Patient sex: F
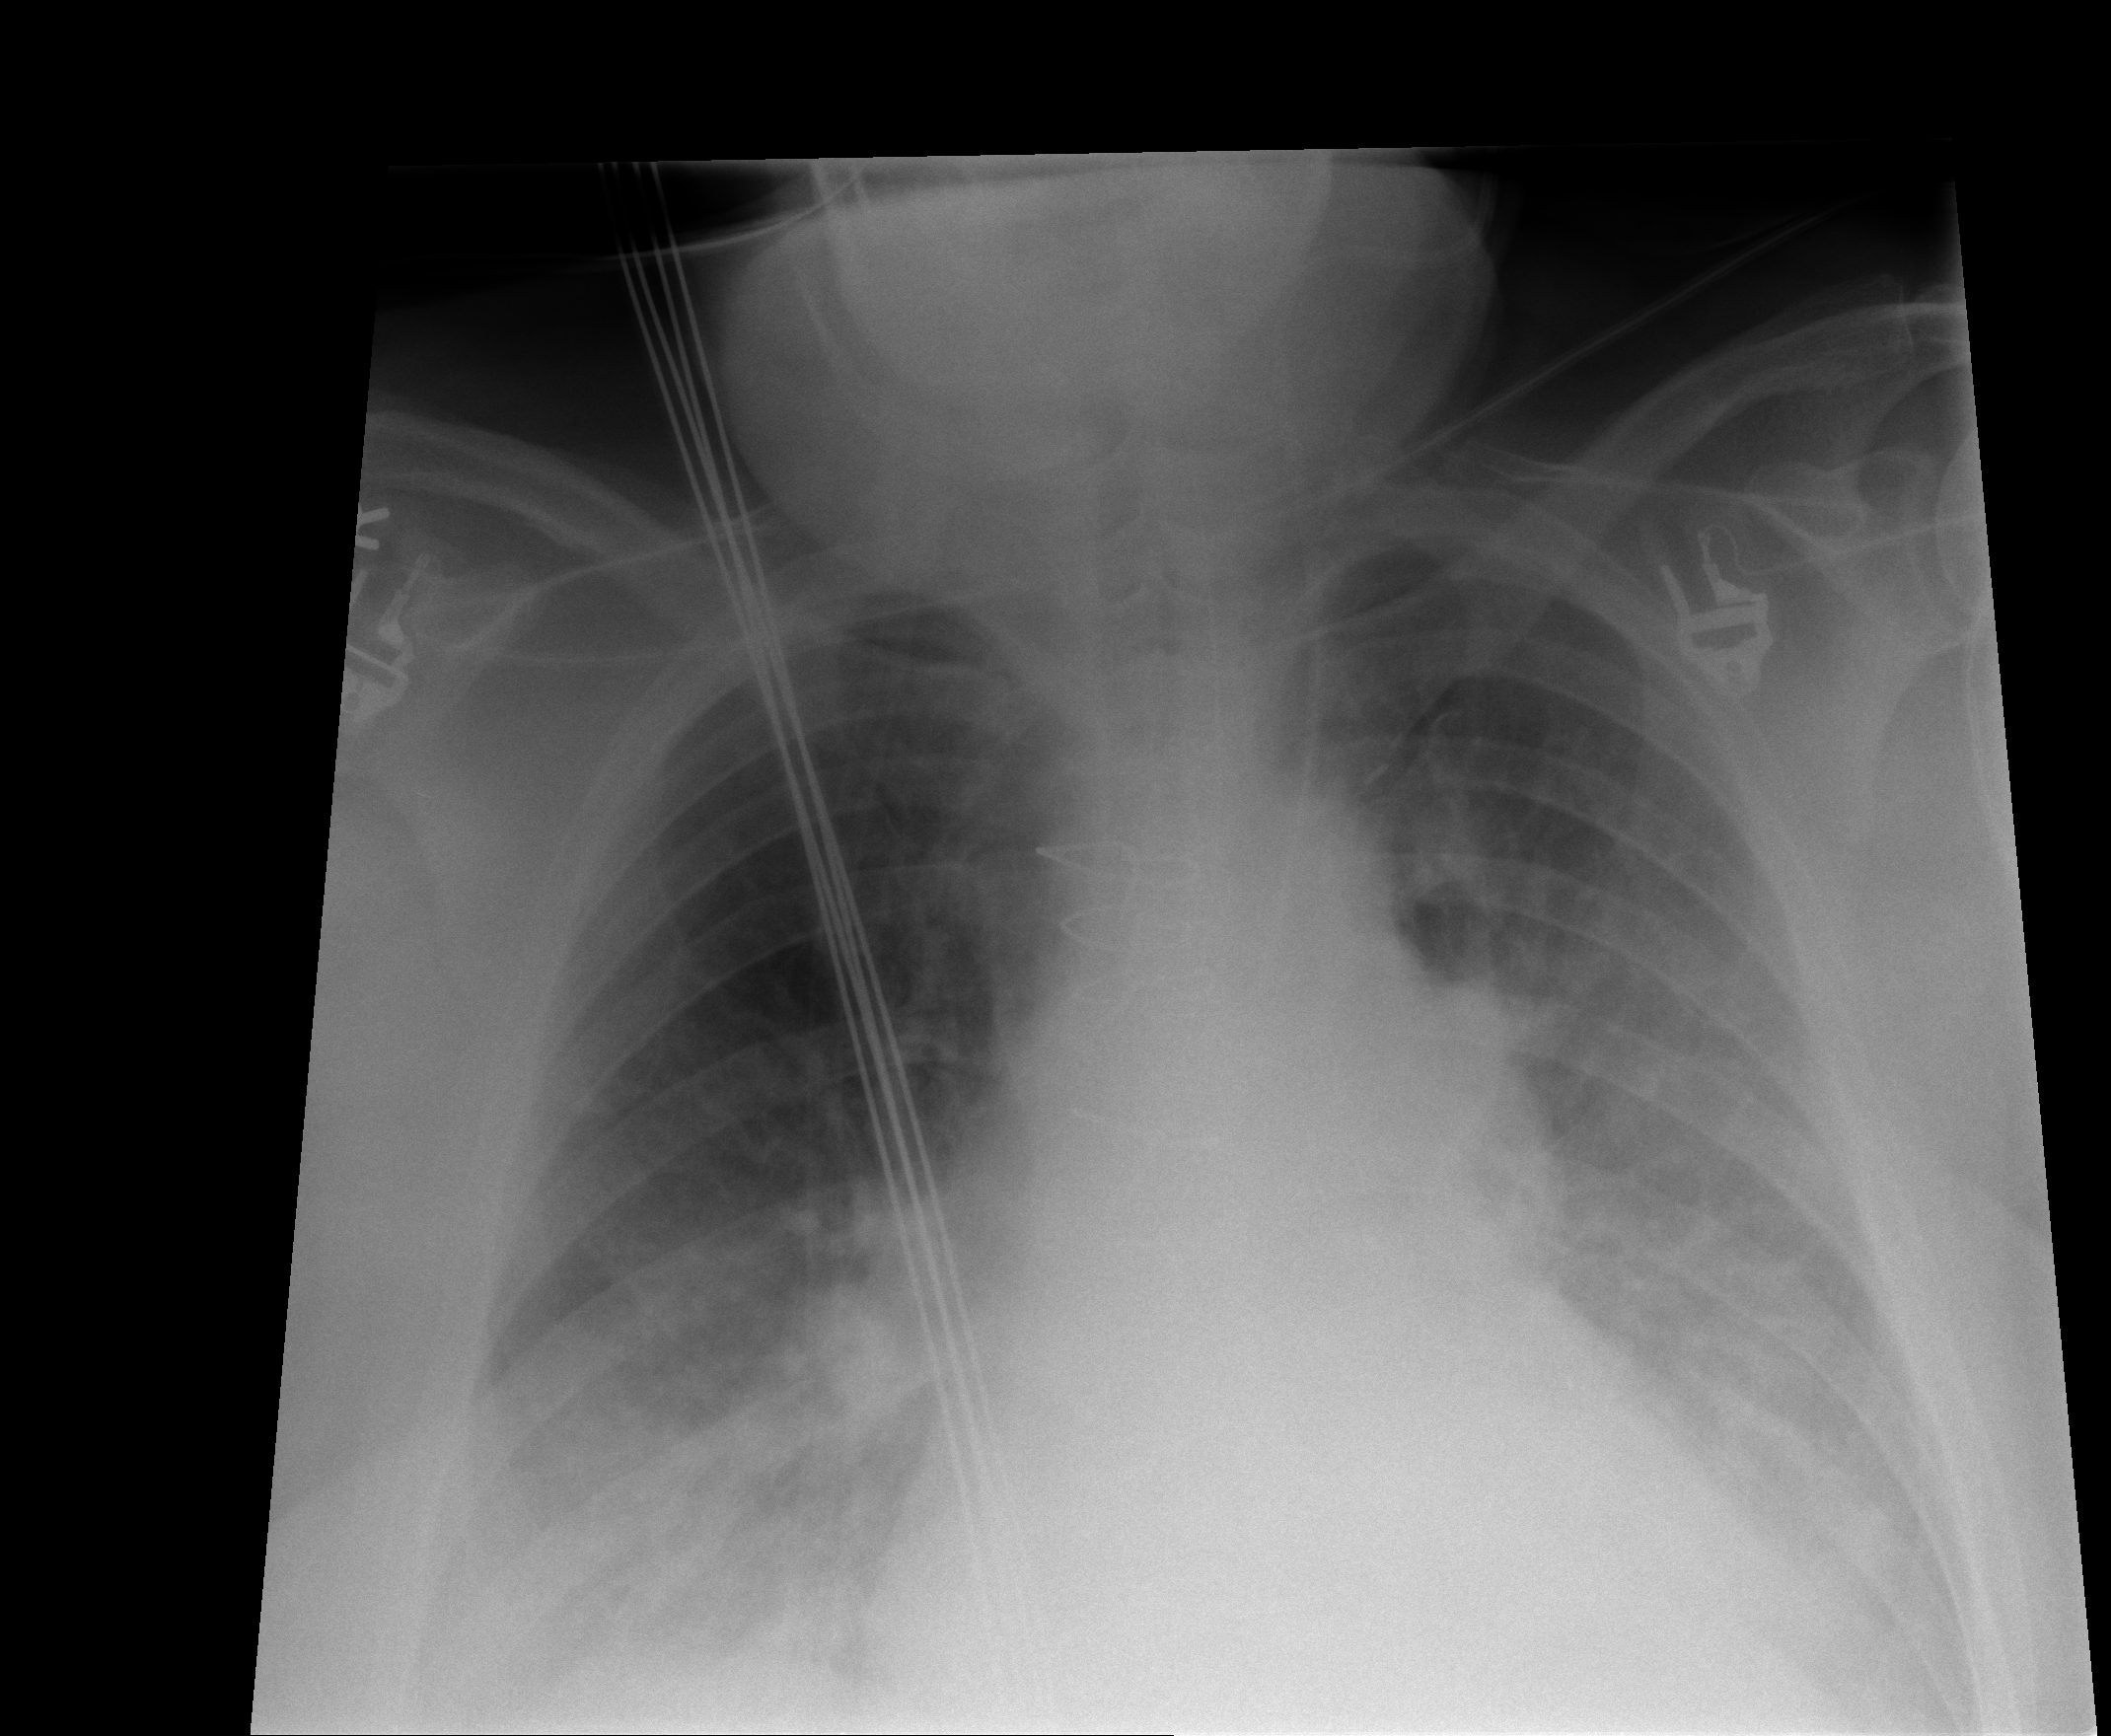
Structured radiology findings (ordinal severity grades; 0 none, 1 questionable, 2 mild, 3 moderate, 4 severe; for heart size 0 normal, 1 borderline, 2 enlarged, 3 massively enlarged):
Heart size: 2
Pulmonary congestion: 2
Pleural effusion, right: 2
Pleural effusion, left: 2
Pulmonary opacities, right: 1
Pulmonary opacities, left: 1
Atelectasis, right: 2
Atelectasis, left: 2